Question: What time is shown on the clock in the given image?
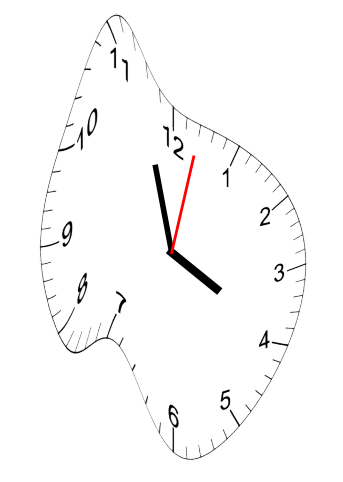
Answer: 03:57:02